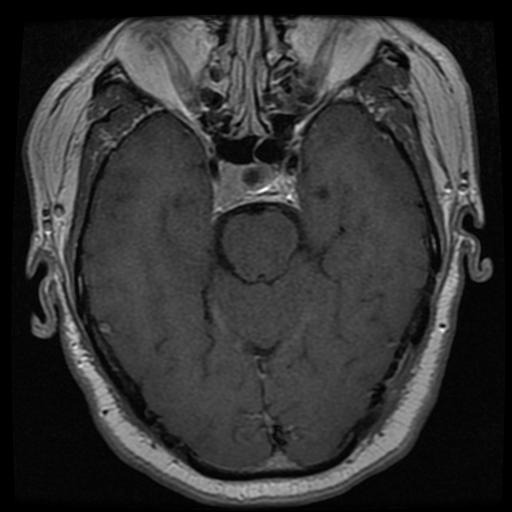
Label: pituitary